What has changed from the first image to the second?
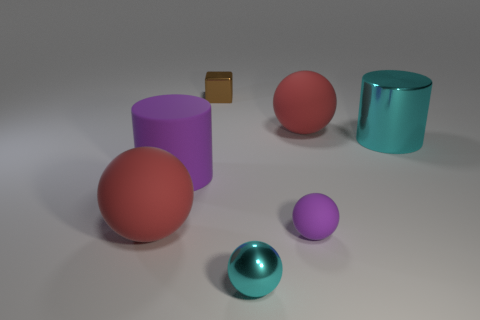
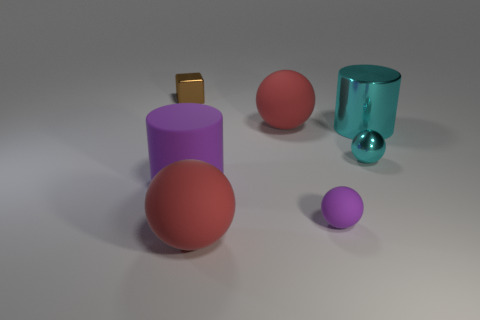
the metallic ball changed its location
the small cyan thing is in a different location
the shiny sphere moved
the small cyan metal ball that is in front of the big purple object moved
the small cyan thing moved
the small cyan metal sphere in front of the purple sphere changed its location
the small cyan shiny ball that is in front of the large purple matte thing moved